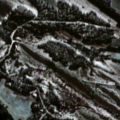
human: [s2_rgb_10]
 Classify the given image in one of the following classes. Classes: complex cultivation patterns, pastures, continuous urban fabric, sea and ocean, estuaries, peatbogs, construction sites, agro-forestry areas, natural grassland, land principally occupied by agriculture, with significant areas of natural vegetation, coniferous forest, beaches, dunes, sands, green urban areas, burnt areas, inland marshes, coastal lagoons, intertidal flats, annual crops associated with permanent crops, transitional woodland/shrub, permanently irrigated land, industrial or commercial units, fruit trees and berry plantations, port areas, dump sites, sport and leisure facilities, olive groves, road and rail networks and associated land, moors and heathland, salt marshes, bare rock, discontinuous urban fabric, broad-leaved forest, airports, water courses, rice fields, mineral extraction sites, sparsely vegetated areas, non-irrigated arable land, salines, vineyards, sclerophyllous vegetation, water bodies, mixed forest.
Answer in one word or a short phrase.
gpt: coniferous forest, transitional woodland/shrub